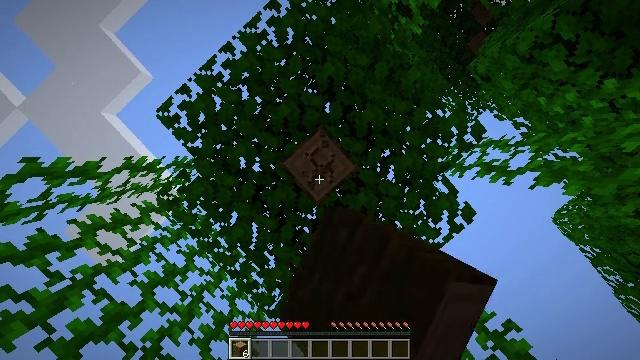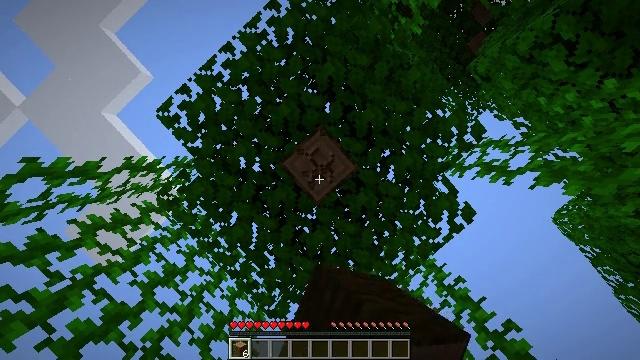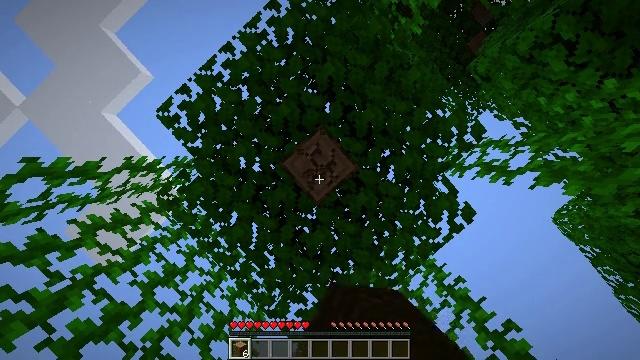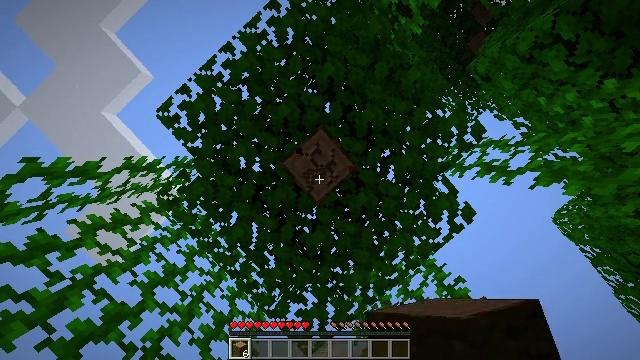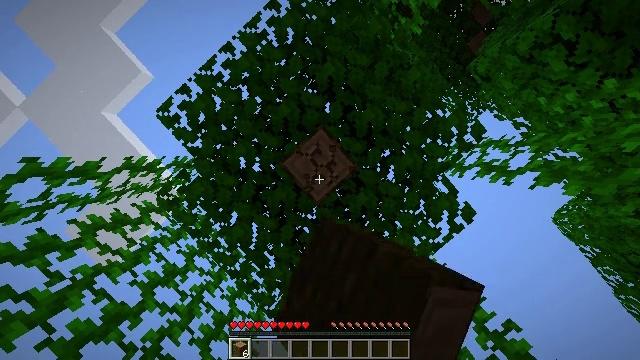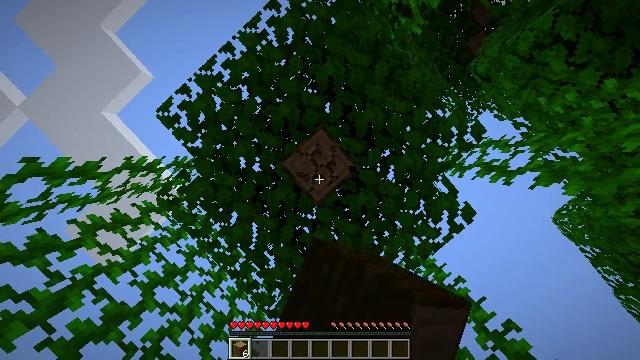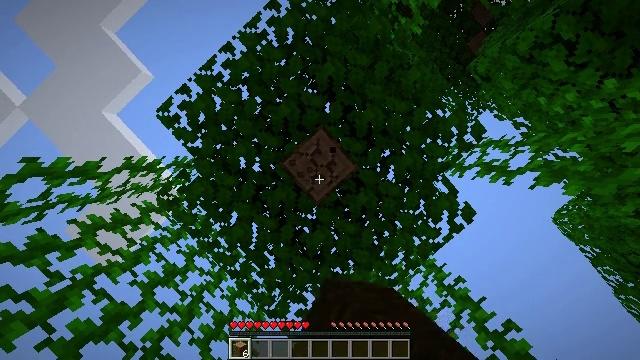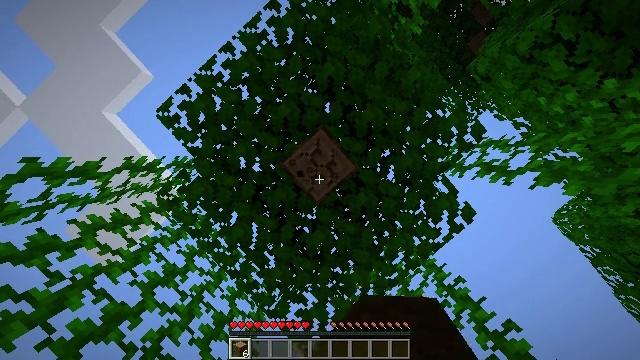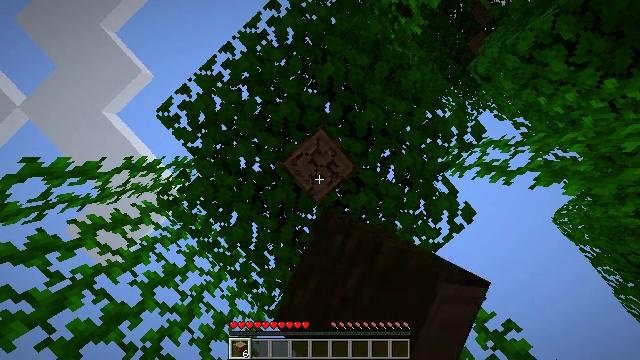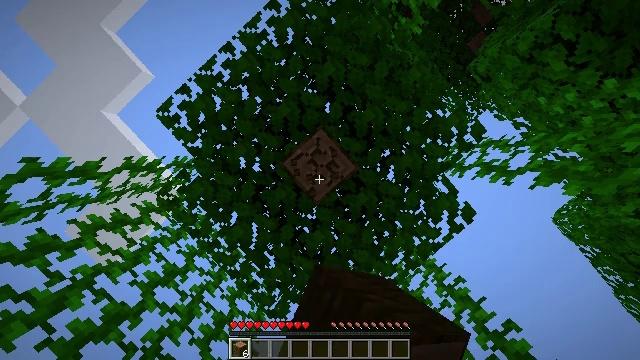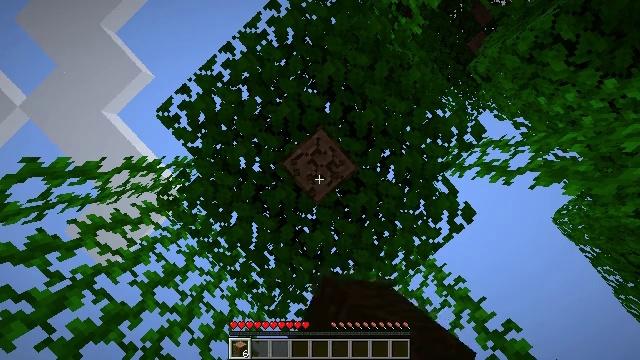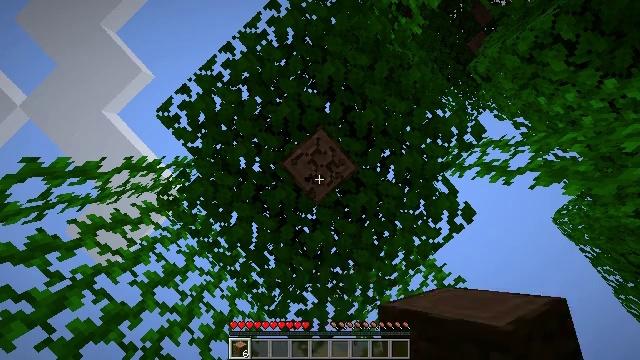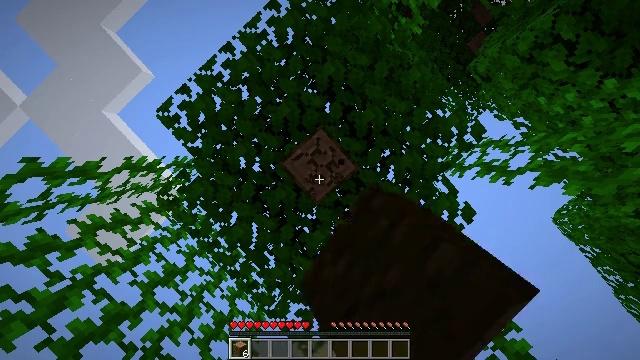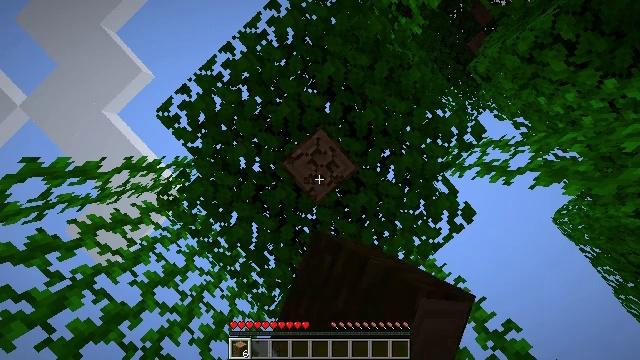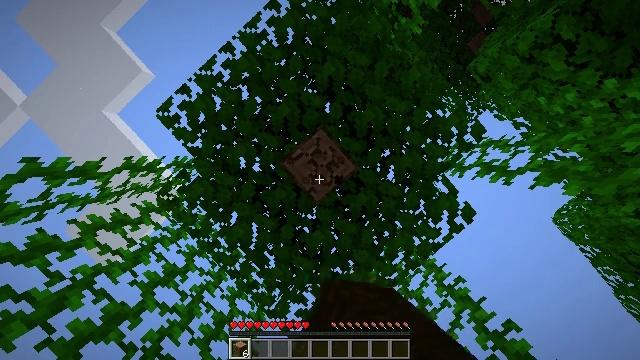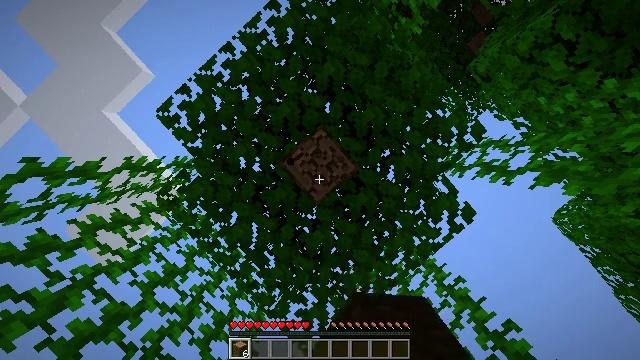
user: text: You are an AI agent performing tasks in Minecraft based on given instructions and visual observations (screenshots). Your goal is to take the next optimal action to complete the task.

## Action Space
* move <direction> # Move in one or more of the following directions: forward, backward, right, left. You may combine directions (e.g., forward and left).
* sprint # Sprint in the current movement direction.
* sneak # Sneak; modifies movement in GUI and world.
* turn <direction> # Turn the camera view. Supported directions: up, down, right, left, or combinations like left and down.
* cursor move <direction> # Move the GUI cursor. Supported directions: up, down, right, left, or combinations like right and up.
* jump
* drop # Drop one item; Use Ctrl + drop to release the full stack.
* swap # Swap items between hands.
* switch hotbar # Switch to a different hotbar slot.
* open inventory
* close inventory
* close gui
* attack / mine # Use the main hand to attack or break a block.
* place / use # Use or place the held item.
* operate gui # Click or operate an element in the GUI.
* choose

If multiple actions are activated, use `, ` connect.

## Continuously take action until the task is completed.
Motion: motion action
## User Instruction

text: Collect the jungle log for building.
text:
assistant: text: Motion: attack / mine
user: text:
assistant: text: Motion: attack / mine
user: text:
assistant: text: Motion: attack / mine
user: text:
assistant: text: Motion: attack / mine
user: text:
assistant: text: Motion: attack / mine
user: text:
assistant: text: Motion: attack / mine
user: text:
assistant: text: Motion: attack / mine
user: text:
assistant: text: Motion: attack / mine
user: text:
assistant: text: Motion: attack / mine
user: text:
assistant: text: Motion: attack / mine
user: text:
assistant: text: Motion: attack / mine
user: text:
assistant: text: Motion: attack / mine
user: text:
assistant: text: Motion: attack / mine
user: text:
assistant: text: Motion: attack / mine
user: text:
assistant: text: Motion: attack / mine
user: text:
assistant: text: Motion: attack / mine
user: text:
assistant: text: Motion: attack / mine
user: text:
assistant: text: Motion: attack / mine
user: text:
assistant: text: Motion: attack / mine
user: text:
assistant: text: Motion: attack / mine
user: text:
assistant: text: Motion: attack / mine
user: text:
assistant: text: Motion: attack / mine
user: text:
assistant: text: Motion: attack / mine
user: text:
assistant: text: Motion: attack / mine
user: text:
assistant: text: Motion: attack / mine
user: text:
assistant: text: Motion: attack / mine
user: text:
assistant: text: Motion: attack / mine
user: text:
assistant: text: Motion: attack / mine
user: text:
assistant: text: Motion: attack / mine
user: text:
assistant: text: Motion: attack / mine